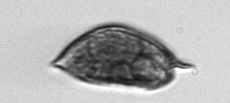
Label: Prorocentrum_micans